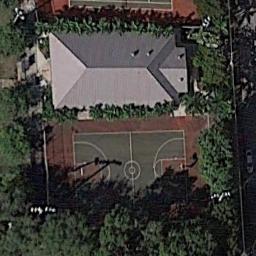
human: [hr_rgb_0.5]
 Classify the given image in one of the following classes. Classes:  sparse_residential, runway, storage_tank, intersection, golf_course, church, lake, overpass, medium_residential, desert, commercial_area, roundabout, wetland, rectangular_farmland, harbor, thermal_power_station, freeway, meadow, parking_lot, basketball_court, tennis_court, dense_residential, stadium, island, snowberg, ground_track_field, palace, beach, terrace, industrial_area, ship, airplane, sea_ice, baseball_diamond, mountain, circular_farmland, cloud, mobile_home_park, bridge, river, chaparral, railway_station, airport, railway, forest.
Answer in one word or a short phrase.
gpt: basketball_court